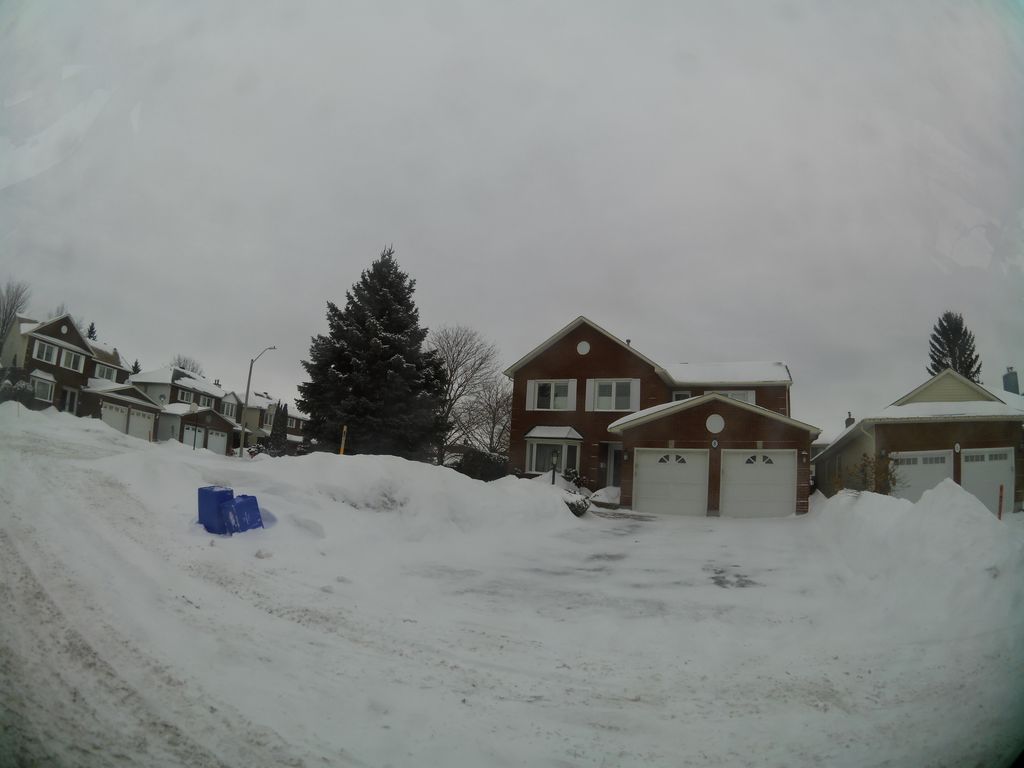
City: ottawa-gatineau